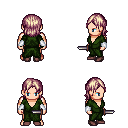
a pixel art fantasy rpg character, male body template, human, light skin, green robe, metal pants, white blonde long bangs hairstyle, white cloth bracers, maroon shoes, dagger, four views (front, back, left, right), 2x2 character sprite sheet, small pixel art, hard edges, no anti-aliasing